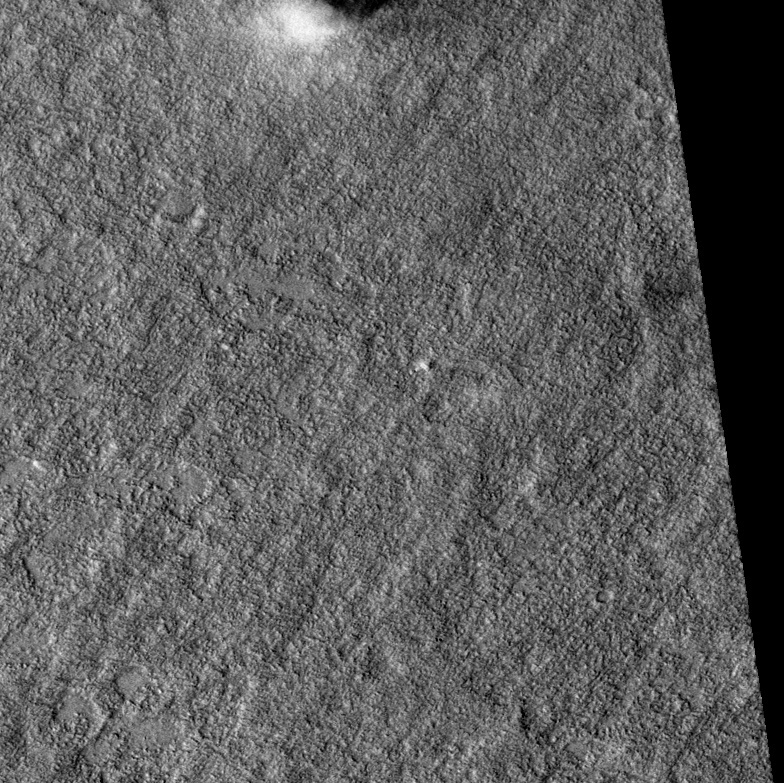
Label: dustdevil